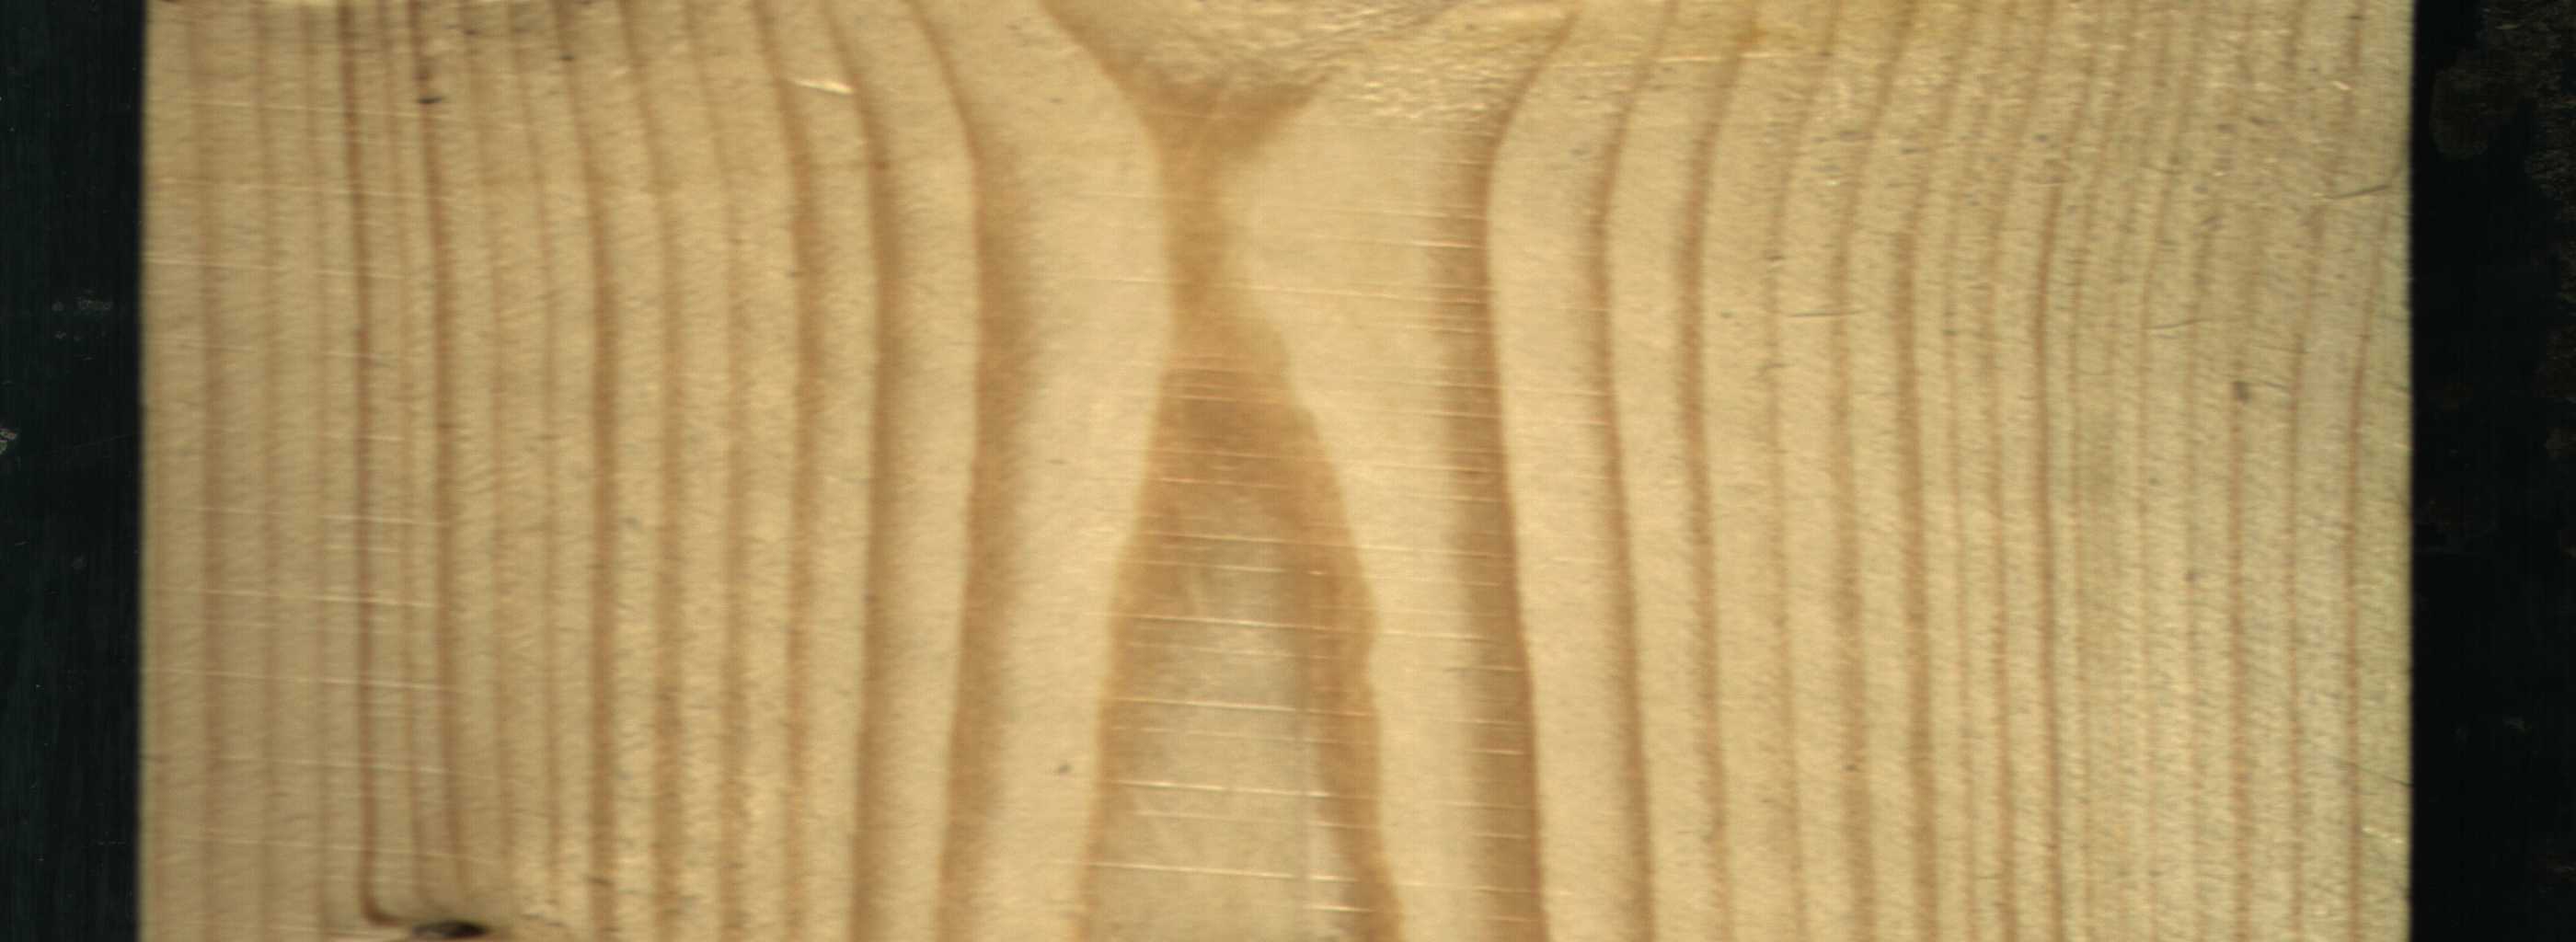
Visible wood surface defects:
Dead_Knot